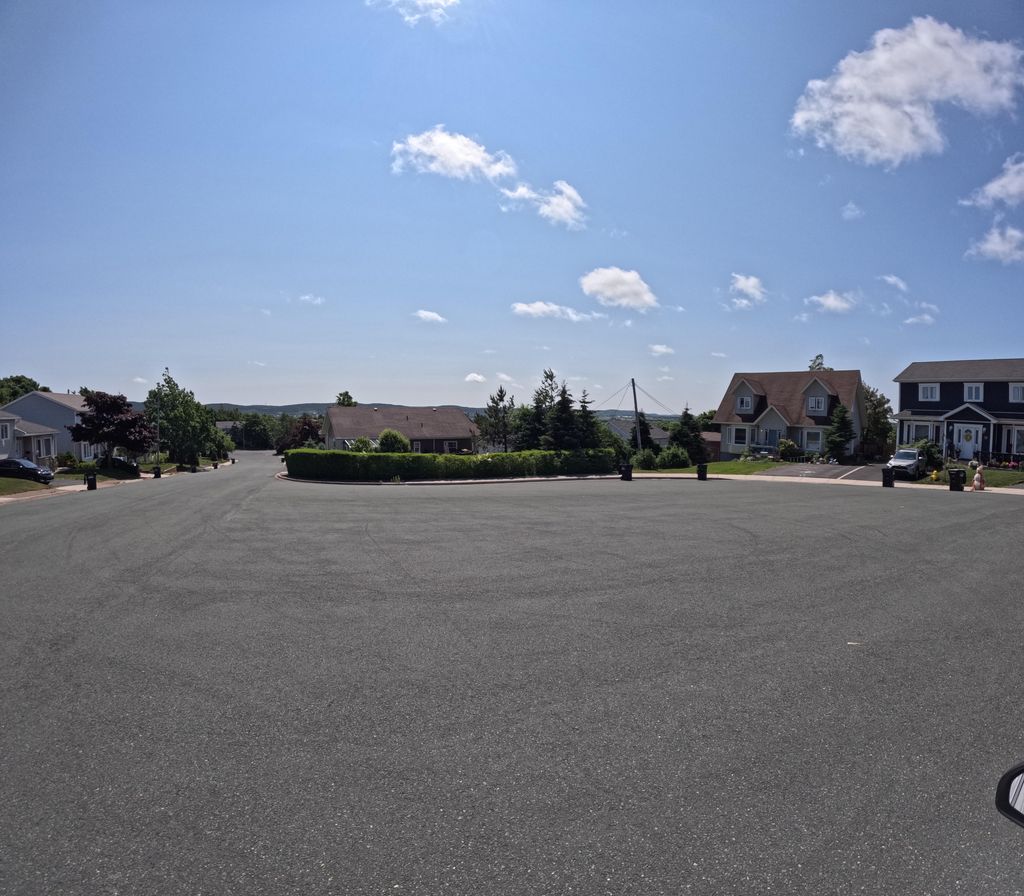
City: st_johns